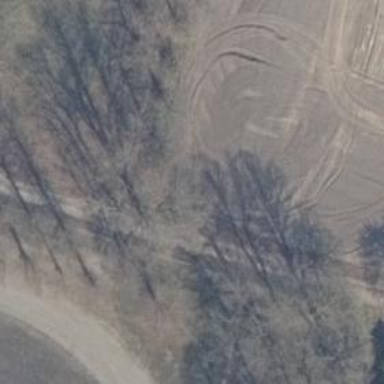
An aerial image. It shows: Sandy path.